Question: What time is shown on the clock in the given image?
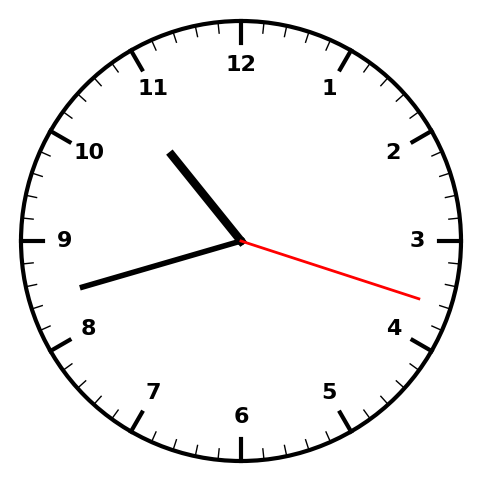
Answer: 10:42:18